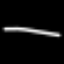
Label: line